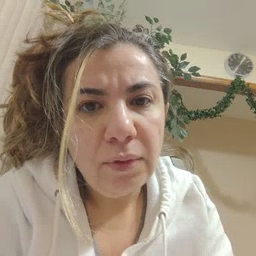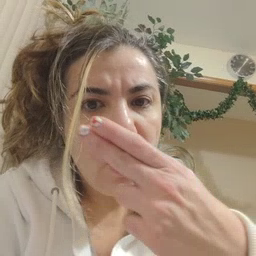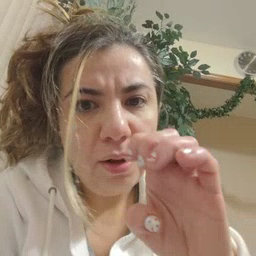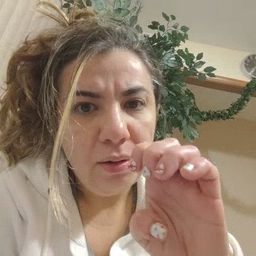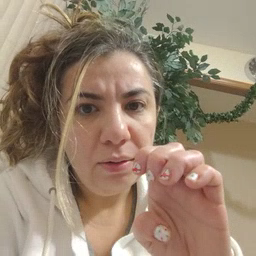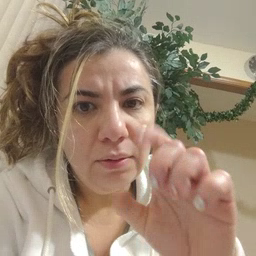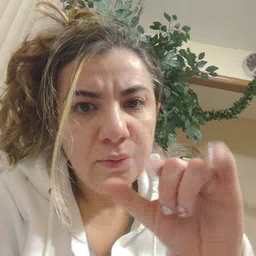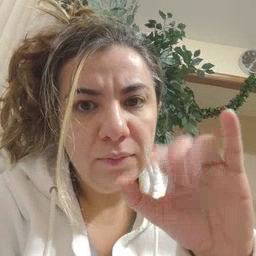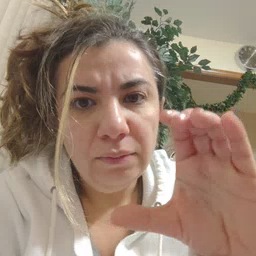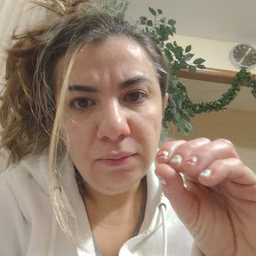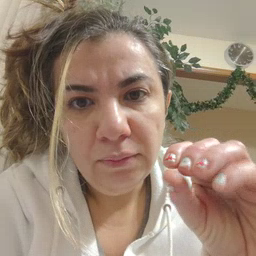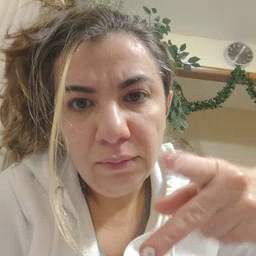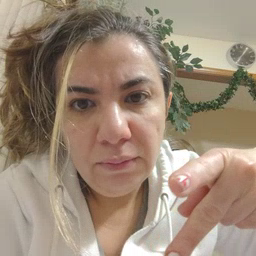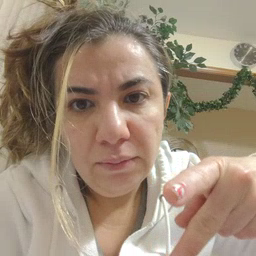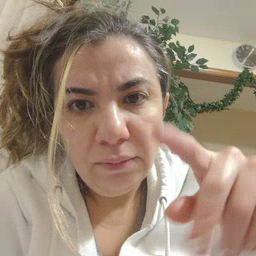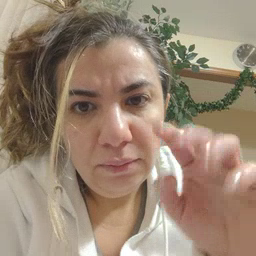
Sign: helicopter